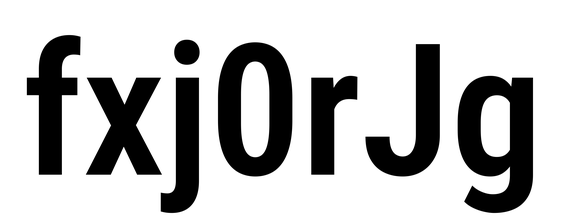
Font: Roboto_Condensed_SemiBold